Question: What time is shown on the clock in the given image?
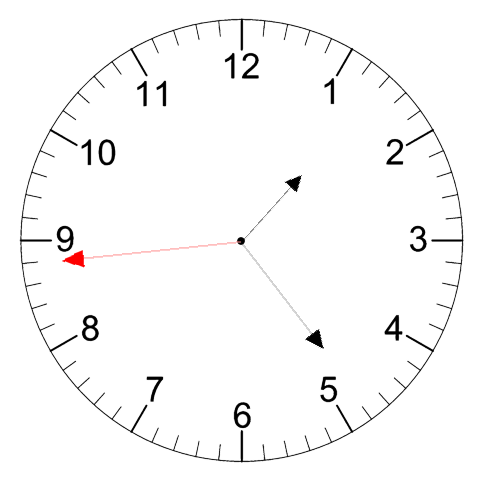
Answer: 01:23:44